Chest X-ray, AP view. Patient: 56 years old, sex F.
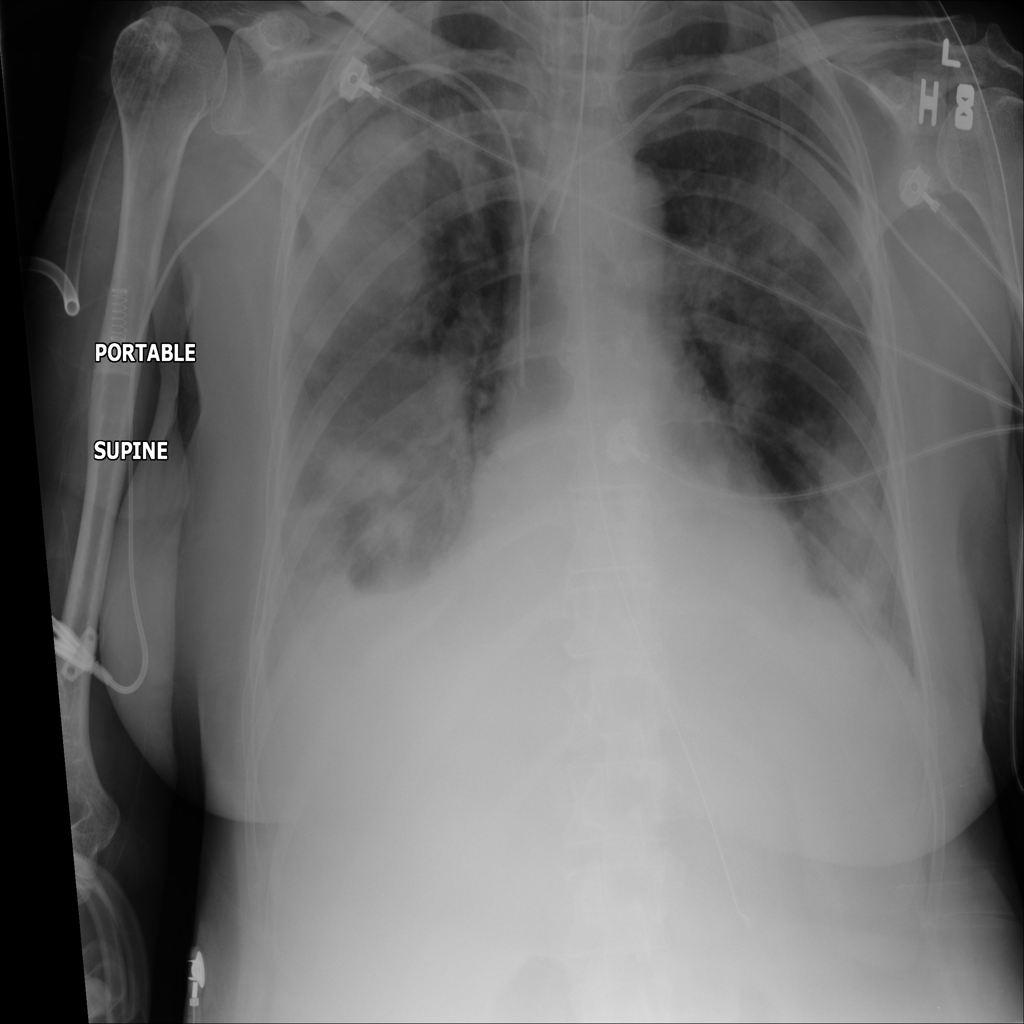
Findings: No Finding